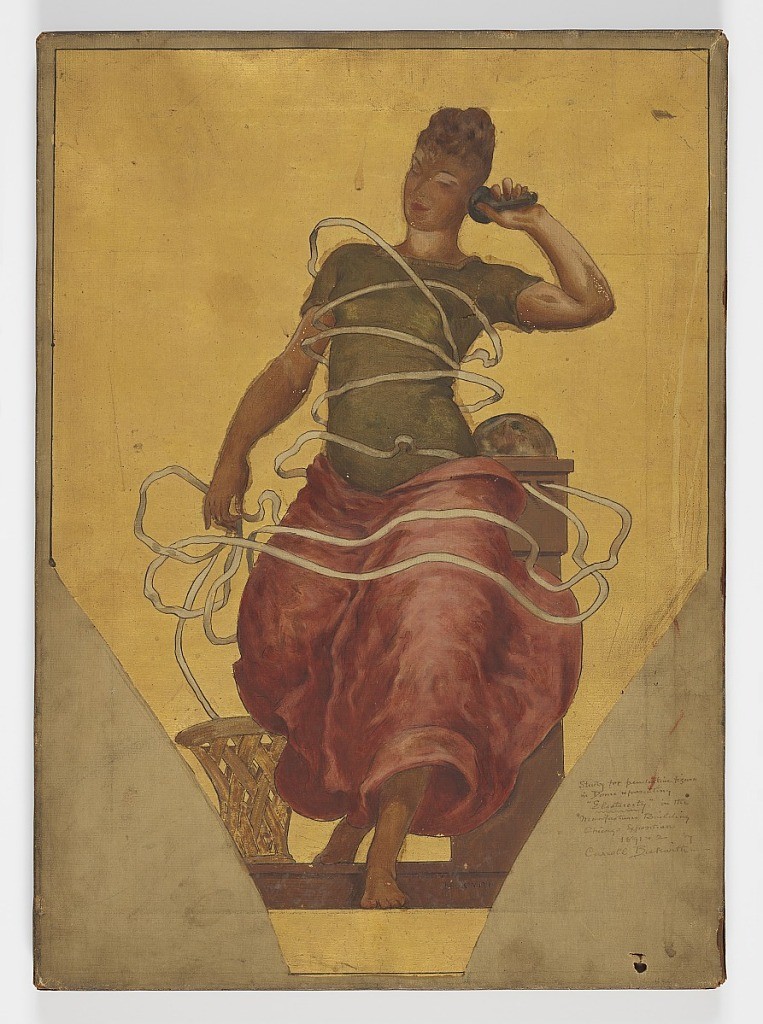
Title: Study of Pendentive Figure for Electricity, Dome of the Manufactures and Liberal Arts Building, World's Columbian Exposition, Chicago, IL
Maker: J. Carroll Beckwith, American, 1852–1917
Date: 1891–92
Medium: Pen and ink, brush and oil, gold tone on canvas
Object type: Painting
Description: Outline of a pendentive with woman in green shirt and red skirt.  Left arm raised, left hand holding telephone receiver to ear; right arm at side.  Behind, to right, a ticker, from which come two strands of tape that are wrapped about figure and then end in a waste-basket to left.  Gold background.